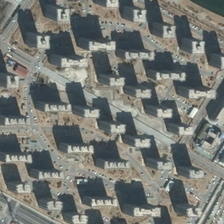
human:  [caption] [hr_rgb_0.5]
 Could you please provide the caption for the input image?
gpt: many grey high rise apartments consist the residential which is divided by a alley into two parts .

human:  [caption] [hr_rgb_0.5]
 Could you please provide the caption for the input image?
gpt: sparsely located residential skyscrapers are casting shadows .

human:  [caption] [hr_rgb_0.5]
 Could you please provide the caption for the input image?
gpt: two blocks of high rise residential buildings cast shades onto the bare ground with pathways .

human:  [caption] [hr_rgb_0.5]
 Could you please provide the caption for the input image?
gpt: two blocks of high rise residential buildings cast shades onto the bare ground with pathways .

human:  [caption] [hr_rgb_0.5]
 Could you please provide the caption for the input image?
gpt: many buildings are orderly in a dense residential area .